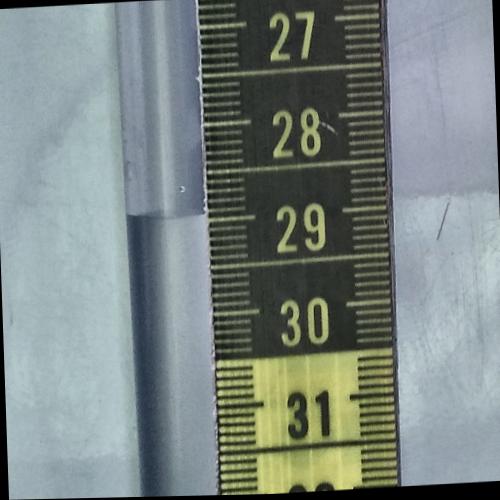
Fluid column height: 28.9 cm